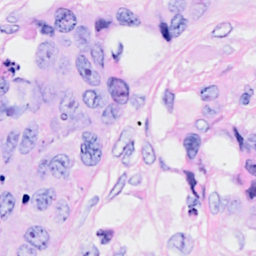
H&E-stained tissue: Breast